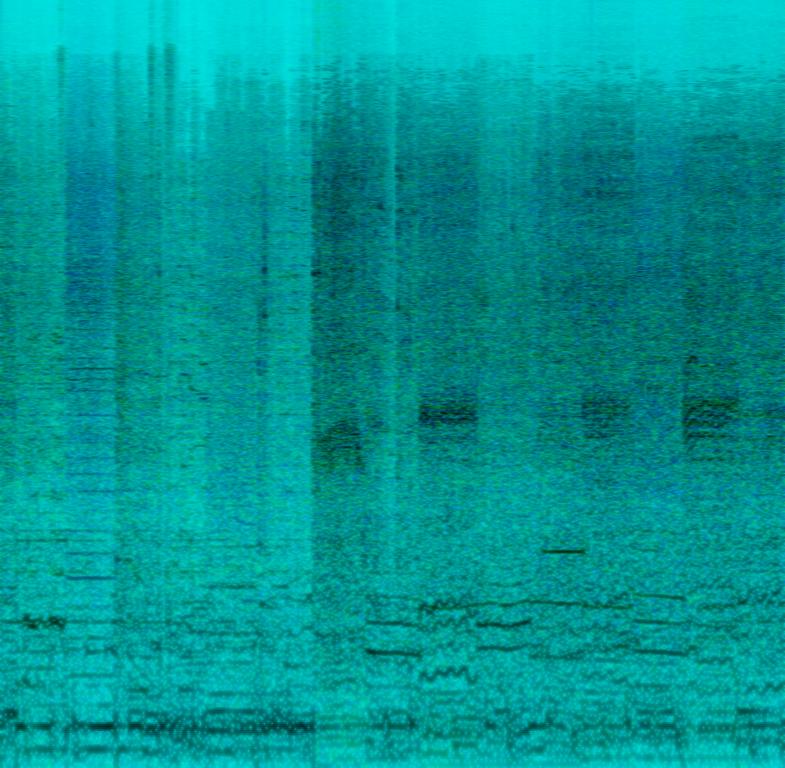
This is a multi track audio. There are several things happening. There’s an energetic song in the background with enthusiastic vocals, drumming and trumpets. There’s a loud whirring of an engine, like a chain saw, beeps and a phone dial tone. The audio is loud, confusing, chaotic, boisterous,unrelated , noisy, loud, dissonant  and unpleasant.